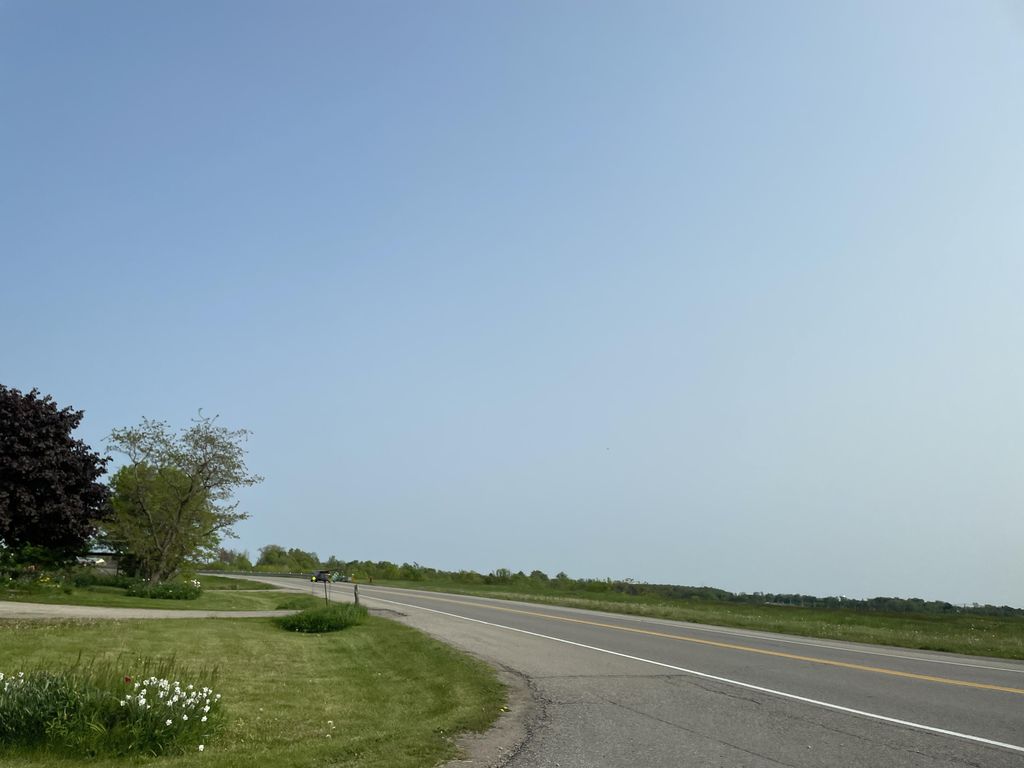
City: kitchener-waterloo